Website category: university
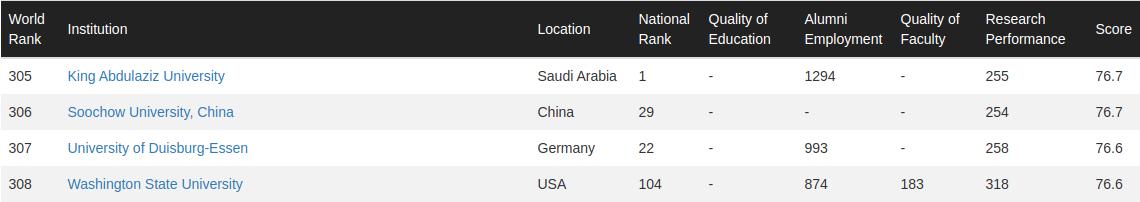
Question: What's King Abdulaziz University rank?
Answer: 305

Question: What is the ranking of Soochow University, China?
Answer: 306

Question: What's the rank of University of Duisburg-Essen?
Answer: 307

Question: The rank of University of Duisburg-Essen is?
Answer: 307

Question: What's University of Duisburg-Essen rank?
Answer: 307

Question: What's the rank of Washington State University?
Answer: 308

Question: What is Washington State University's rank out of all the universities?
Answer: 308

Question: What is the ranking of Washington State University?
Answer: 308

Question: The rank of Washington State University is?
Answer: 308

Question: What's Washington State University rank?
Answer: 308

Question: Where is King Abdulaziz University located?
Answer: Saudi Arabia

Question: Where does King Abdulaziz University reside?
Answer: Saudi Arabia

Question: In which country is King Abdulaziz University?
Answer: Saudi Arabia

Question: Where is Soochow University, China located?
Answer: China

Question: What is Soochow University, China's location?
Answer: China

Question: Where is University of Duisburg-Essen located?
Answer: Germany

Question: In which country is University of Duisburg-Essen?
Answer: Germany

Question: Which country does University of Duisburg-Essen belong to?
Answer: Germany

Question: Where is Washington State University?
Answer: USA

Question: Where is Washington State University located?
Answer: USA

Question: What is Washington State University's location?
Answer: USA

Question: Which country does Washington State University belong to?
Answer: USA

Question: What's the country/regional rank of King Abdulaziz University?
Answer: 1

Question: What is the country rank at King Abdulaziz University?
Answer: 1

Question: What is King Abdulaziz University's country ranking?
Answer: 1

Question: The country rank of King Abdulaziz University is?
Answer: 1

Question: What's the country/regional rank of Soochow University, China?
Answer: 29

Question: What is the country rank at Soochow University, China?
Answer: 29

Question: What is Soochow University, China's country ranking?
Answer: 29

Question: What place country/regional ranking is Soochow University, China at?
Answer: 29

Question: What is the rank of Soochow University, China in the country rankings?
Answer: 29

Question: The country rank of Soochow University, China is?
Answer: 29

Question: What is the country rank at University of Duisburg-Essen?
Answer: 22

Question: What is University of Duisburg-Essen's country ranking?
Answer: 22

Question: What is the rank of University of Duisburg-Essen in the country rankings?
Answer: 22

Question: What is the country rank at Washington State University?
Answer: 104

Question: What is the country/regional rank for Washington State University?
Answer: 104

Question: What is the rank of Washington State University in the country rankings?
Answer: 104

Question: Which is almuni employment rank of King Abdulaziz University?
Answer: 1294

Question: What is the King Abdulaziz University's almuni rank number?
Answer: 1294

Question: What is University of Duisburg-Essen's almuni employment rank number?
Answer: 993

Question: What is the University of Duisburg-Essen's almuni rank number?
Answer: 993

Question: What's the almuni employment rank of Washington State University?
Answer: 874

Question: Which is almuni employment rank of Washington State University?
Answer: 874

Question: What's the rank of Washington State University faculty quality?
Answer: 183

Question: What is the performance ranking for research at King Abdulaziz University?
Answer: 255

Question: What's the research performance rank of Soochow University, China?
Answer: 254

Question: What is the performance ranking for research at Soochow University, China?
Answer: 254

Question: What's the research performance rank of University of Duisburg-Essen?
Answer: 258

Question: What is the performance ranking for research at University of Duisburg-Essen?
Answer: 258

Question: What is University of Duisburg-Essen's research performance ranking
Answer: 258

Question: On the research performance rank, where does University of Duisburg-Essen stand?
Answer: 258

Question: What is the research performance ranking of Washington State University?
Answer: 318

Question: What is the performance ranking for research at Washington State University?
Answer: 318

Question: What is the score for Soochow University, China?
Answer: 76.7

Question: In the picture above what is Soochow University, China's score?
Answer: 76.7

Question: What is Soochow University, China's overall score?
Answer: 76.7

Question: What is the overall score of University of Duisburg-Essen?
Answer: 76.6

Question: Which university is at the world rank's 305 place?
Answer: King Abdulaziz University

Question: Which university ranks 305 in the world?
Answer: King Abdulaziz University

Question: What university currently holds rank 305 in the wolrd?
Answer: King Abdulaziz University

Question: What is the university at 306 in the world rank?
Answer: Soochow University, China

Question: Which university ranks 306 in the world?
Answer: Soochow University, China

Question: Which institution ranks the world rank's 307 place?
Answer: University of Duisburg-Essen